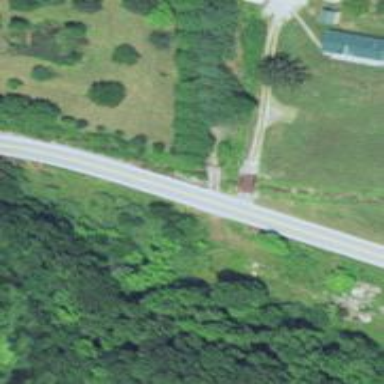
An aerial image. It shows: Driveway bridge over low water crossing.